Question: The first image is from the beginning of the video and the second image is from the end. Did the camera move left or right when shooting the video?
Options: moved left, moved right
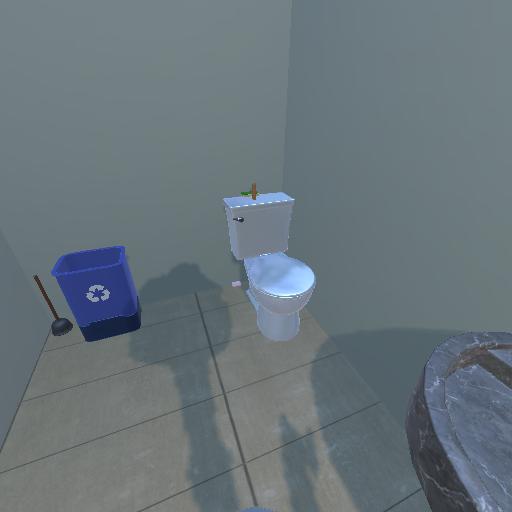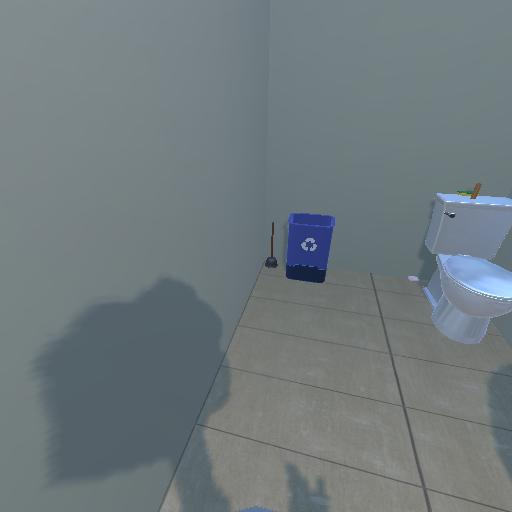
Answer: moved left